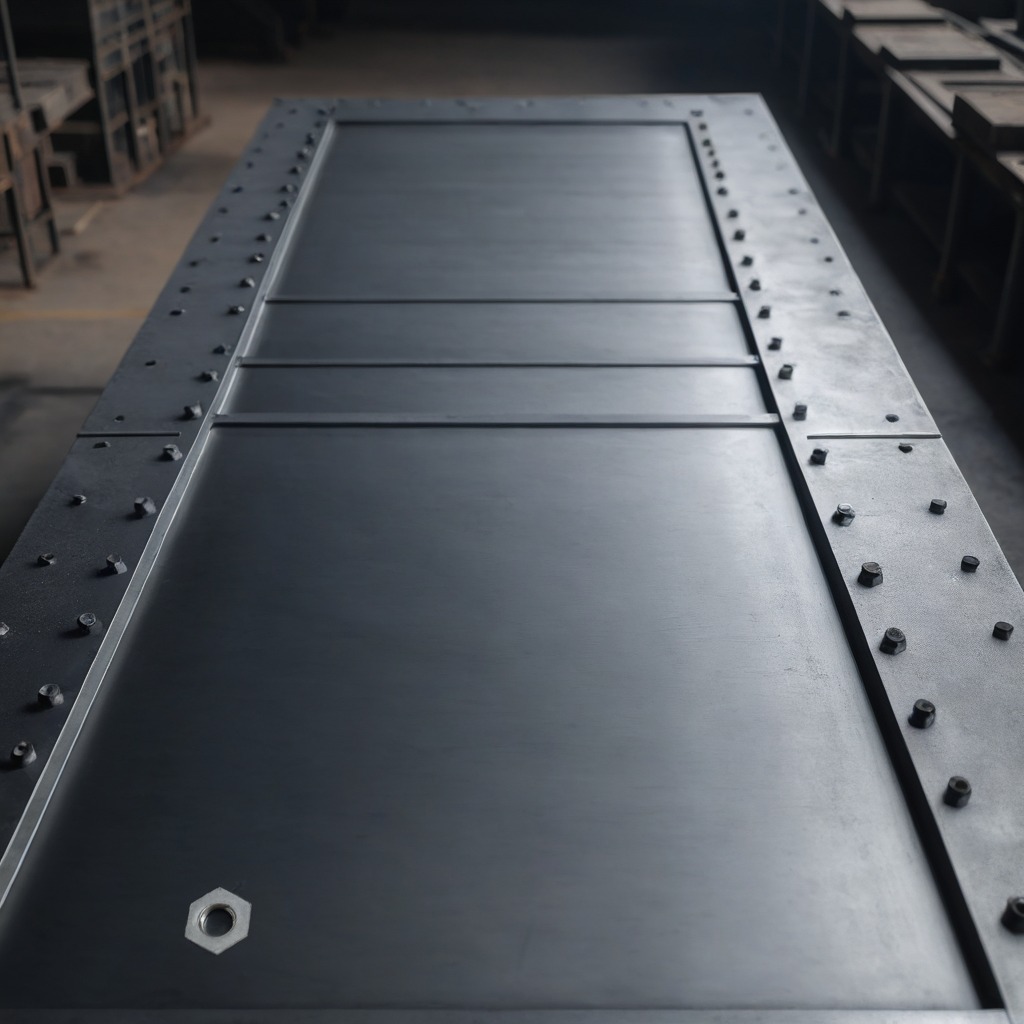
A metal nut is lying on a cold steel table in a mining workshop gritty textures.